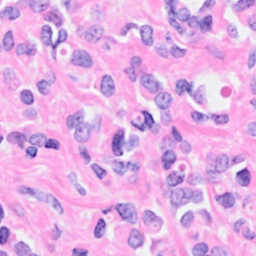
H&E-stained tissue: Breast